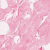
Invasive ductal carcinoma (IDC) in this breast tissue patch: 0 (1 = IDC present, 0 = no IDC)